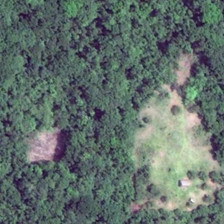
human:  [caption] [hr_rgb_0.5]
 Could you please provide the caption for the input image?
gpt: a lot of trees are planted on the land .

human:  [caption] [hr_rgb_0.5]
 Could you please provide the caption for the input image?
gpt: a lot of trees are planted on the land .

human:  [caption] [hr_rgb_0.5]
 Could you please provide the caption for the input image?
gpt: a bare land in the middle of the forest .

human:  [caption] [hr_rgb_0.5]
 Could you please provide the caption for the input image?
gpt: a bare land in the middle of the forest .

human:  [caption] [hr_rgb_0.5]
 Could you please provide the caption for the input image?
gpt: a lot of trees are planted on the land .